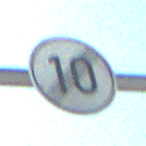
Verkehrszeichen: EndeGeschwindigkeit10
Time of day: MorningAfternoon
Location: Outdoor (Special)
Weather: Clear
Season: NotSpecified
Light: Natural